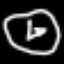
Label: clock